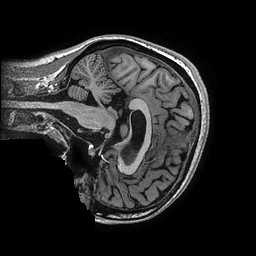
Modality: T1w
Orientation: sagittal
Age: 36
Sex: female
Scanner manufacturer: ge
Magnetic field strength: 3 T
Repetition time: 0.006952 s
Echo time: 0.00292 s